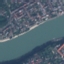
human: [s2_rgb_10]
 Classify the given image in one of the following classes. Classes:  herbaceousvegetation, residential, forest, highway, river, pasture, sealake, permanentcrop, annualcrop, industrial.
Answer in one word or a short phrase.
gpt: River